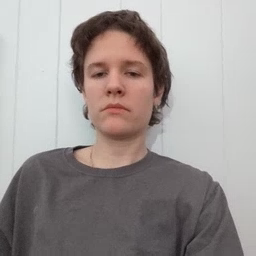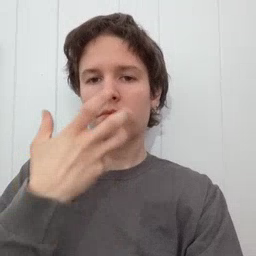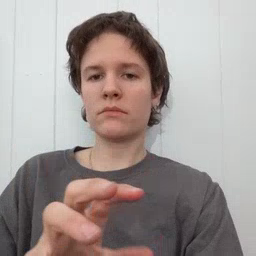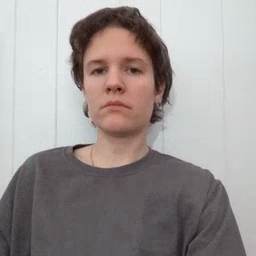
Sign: hot